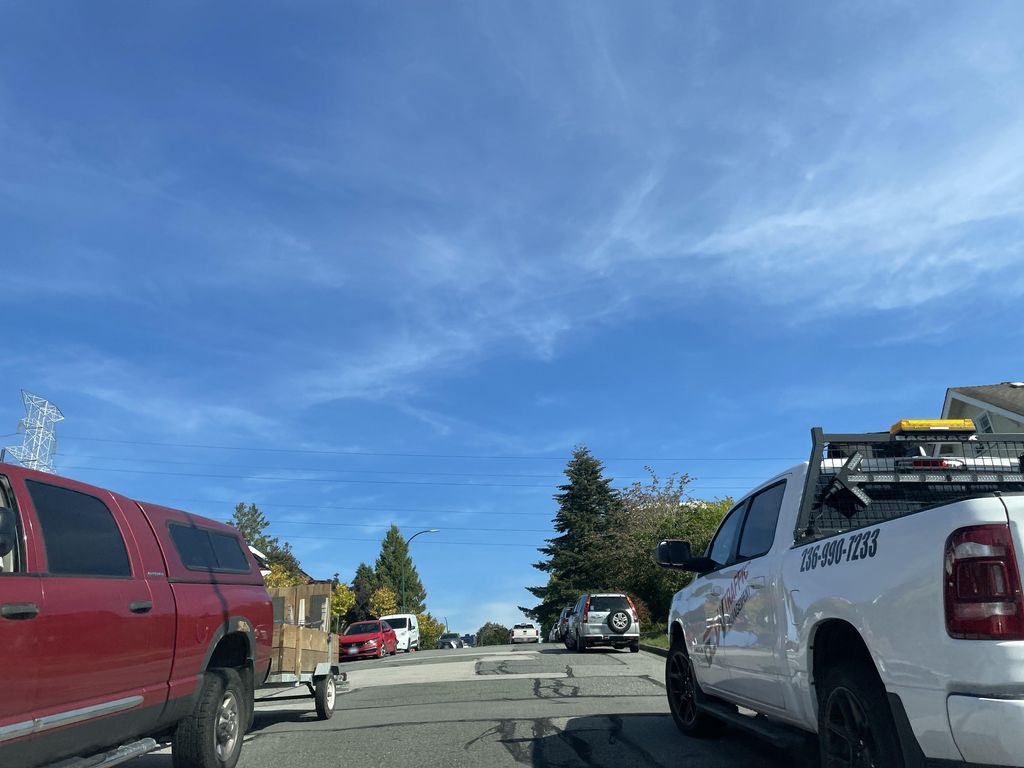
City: vancouver